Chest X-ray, PA view. Patient: 65 years old, sex F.
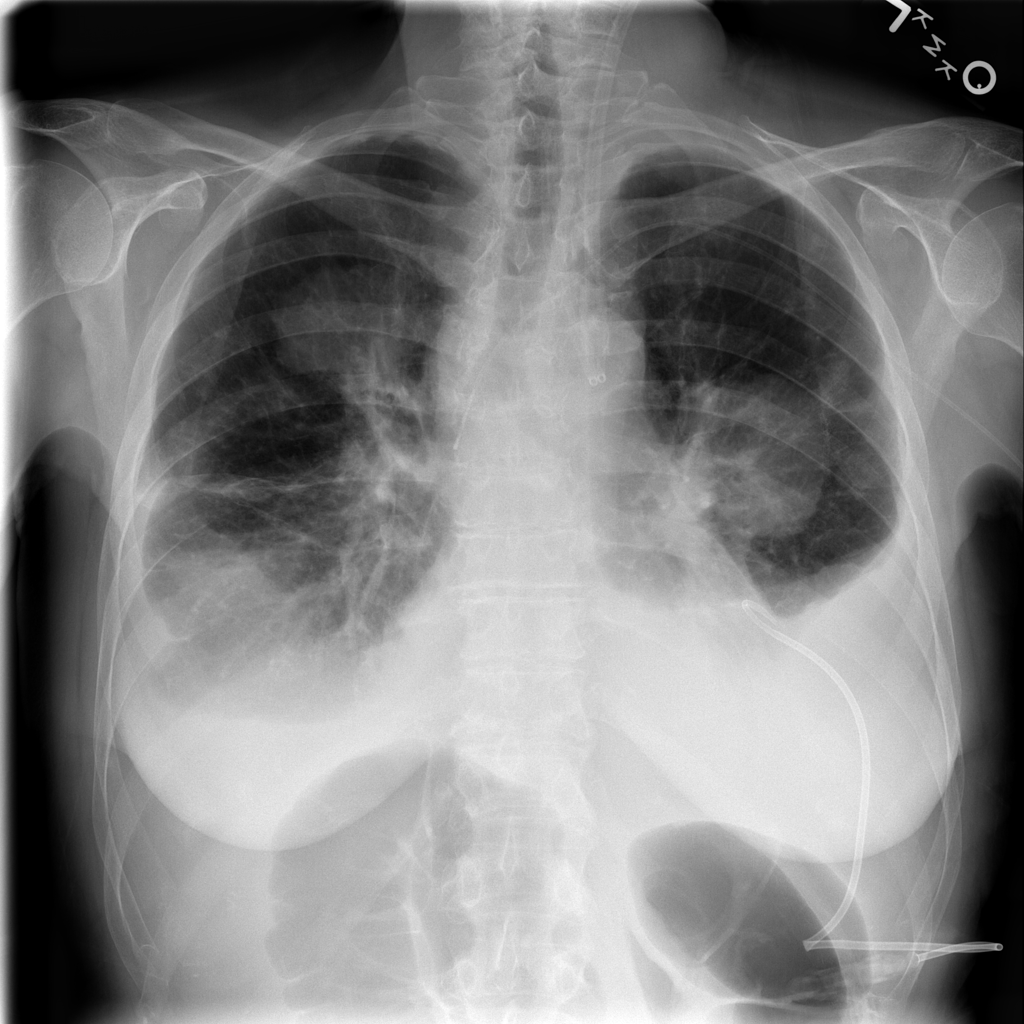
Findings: Effusion, Pleural_Thickening